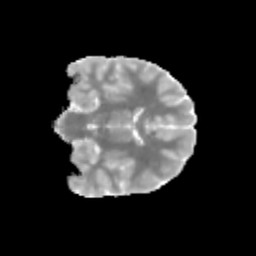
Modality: MD
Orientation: coronal
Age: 11
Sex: male
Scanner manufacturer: siemens
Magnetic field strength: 3 T
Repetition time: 3.8 s
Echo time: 0.07 s